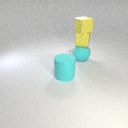
large cyan rubber sphere below small yellow rubber cube